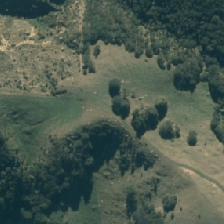
Land cover: manuka_kanuka